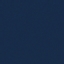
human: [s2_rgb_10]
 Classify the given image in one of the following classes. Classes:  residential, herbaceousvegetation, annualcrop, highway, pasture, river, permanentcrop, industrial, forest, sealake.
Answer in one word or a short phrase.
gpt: SeaLake